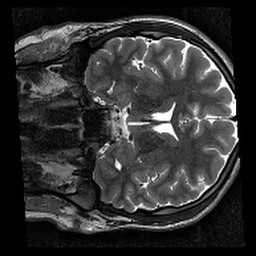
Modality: T2w
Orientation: coronal
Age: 19
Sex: male